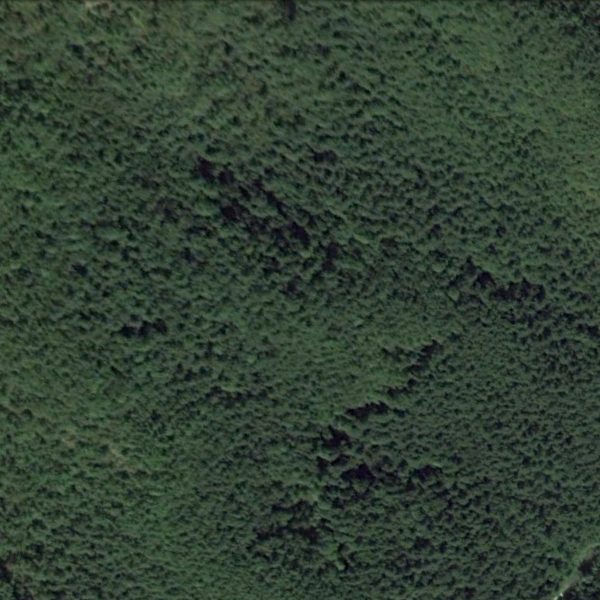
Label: Forest